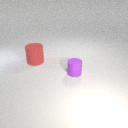
large red rubber cylinder to the left of small purple rubber cylinder